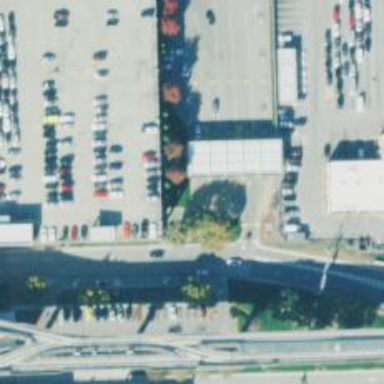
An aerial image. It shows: Car rental facility.